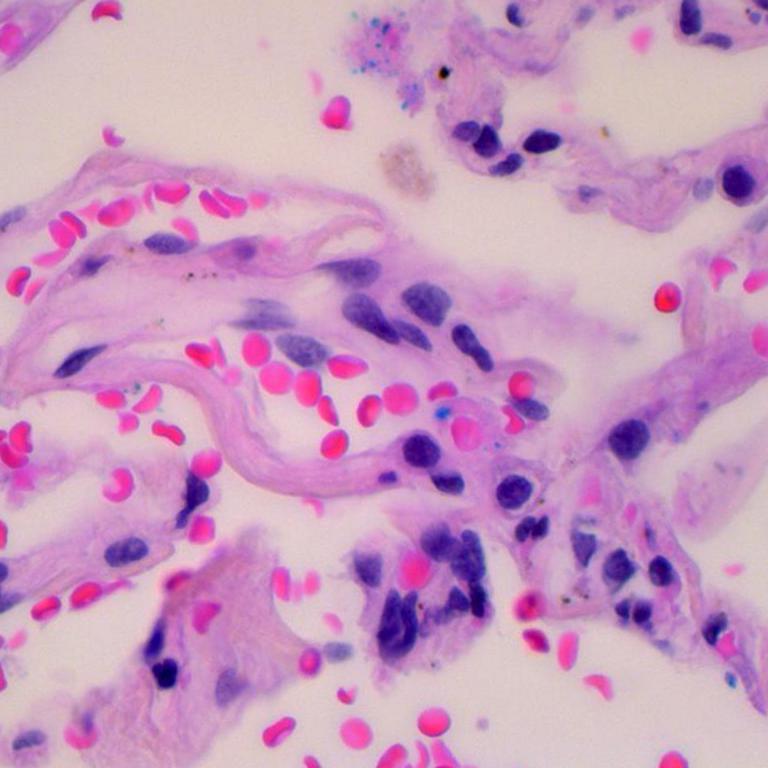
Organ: lung
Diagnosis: benign